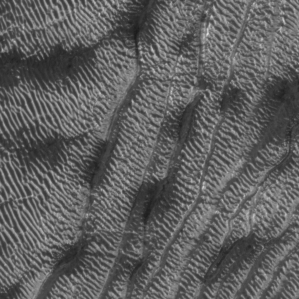
Label: frost